Interaction volume radius: 5 \u00c5
Interaction volume height: 30 \u00c5
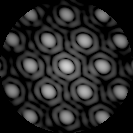
Disorder parameter: 0.06449